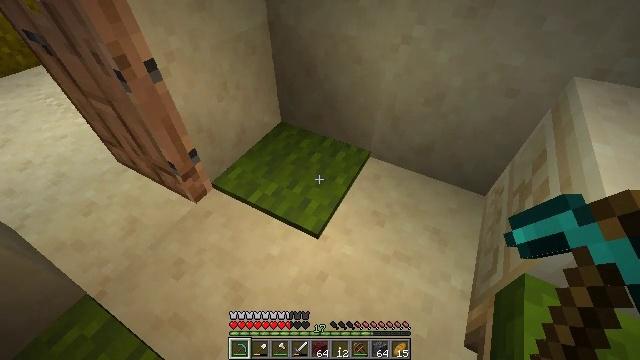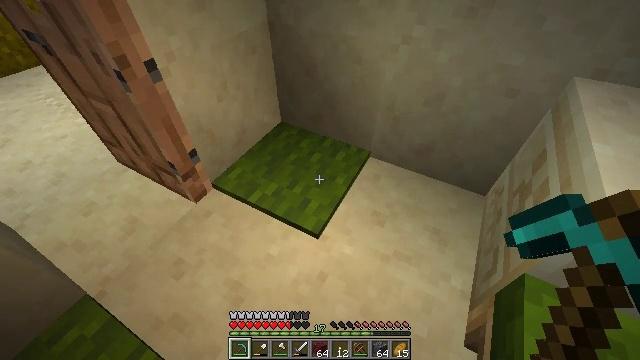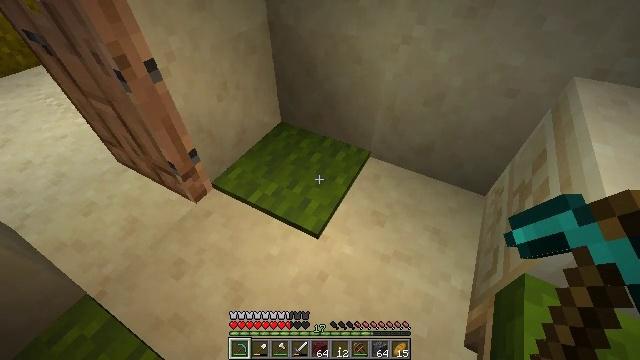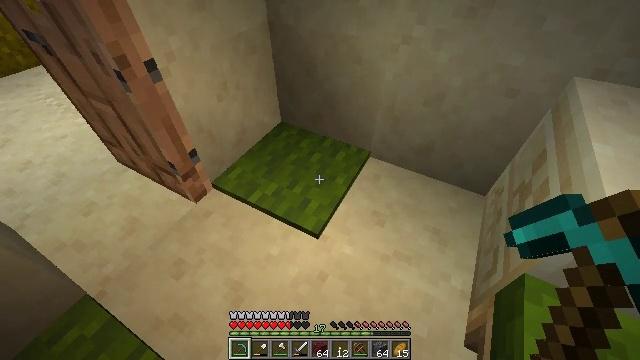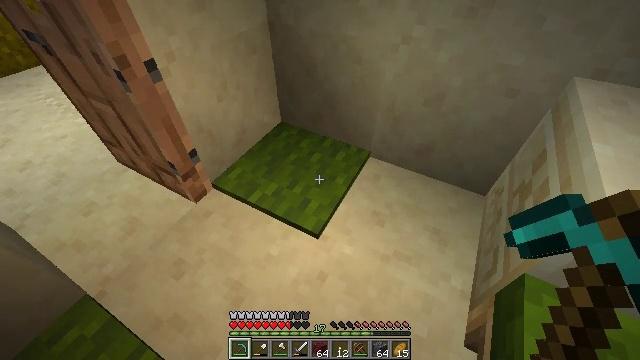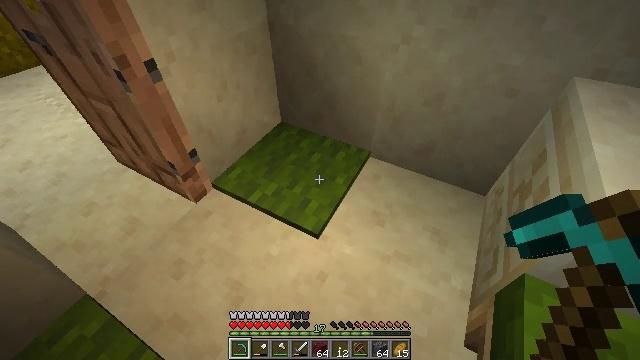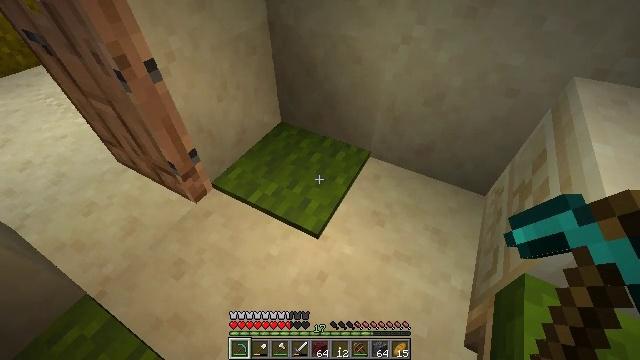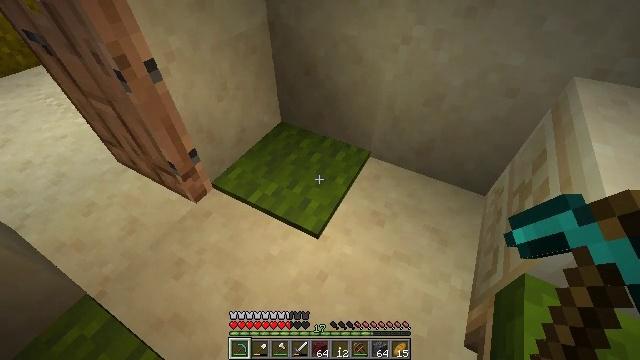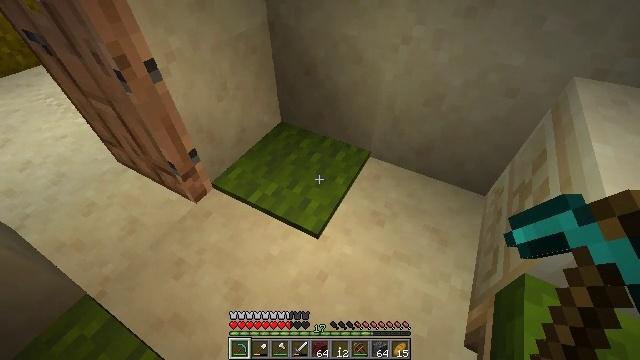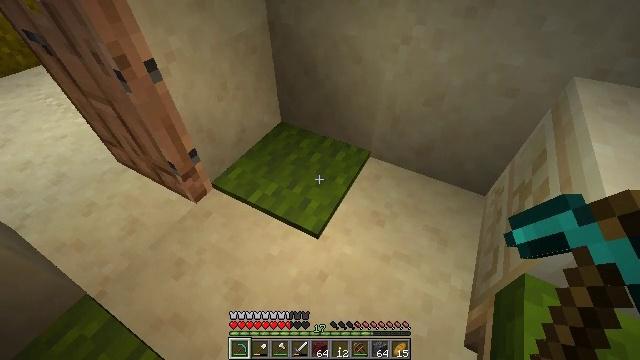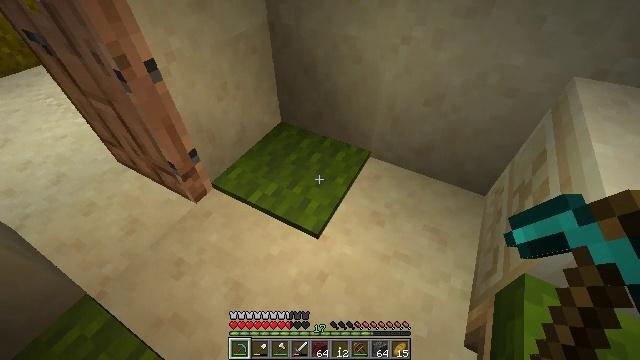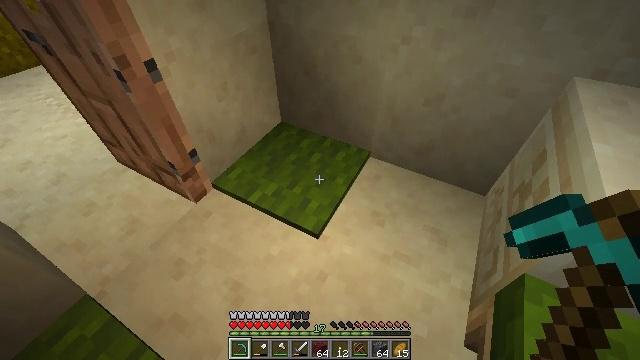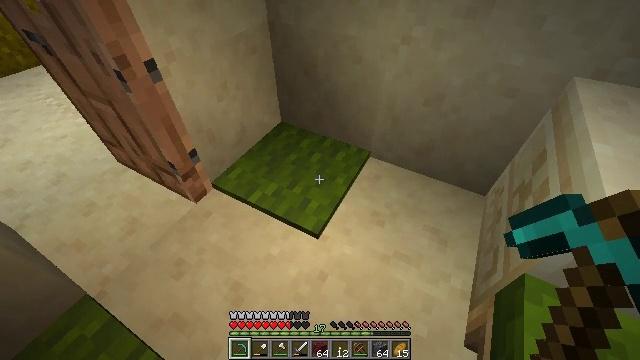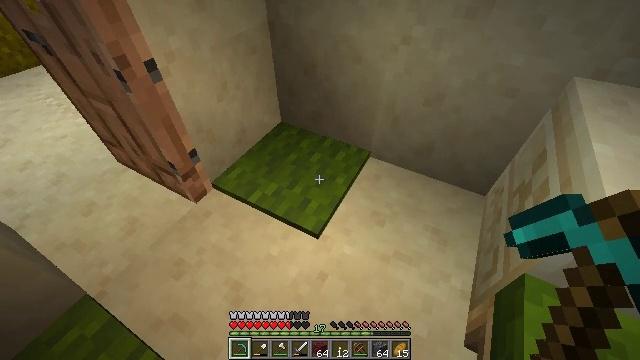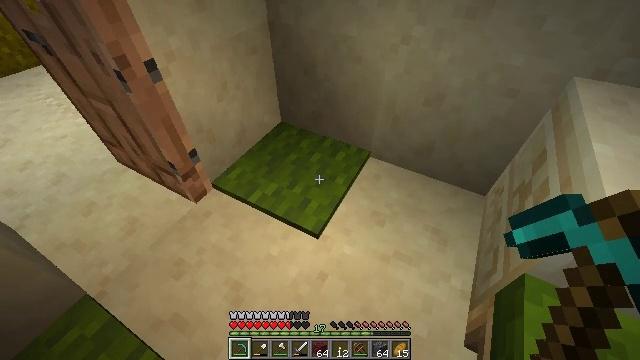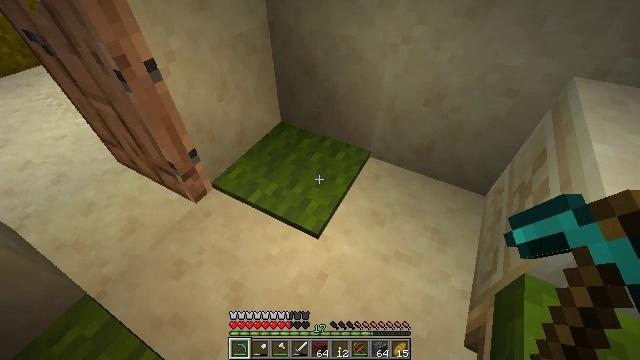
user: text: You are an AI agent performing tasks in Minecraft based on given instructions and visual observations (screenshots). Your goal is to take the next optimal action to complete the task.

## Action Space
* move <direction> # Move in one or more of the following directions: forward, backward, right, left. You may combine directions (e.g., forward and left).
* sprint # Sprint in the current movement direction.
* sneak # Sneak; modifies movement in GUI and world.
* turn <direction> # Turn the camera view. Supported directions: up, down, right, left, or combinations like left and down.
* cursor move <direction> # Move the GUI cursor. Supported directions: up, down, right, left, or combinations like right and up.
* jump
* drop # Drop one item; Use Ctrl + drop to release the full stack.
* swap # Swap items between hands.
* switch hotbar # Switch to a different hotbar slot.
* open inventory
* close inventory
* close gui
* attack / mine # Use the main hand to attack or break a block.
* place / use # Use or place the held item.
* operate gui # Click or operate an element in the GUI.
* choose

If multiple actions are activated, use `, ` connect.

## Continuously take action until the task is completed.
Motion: motion action
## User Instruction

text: Collect a hay block for crafting.
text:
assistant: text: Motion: no_op
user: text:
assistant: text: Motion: no_op
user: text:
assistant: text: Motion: no_op
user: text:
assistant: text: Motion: no_op
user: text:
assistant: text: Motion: no_op
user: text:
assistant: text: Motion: no_op
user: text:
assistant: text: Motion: no_op
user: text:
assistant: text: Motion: no_op
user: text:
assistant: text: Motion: no_op
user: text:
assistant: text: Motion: no_op
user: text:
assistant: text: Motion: no_op
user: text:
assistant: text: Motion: no_op
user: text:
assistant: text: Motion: no_op
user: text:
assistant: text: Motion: no_op
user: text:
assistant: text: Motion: no_op
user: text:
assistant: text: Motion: no_op
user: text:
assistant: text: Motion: no_op
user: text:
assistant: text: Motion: no_op
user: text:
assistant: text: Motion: no_op
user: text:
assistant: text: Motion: no_op
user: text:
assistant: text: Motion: no_op
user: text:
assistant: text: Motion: no_op
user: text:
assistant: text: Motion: no_op
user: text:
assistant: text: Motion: no_op
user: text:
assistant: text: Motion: no_op
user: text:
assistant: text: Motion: no_op
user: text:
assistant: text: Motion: no_op
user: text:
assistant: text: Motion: attack / mine
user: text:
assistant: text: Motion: attack / mine
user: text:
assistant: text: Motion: no_op